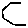
Label: hexagon